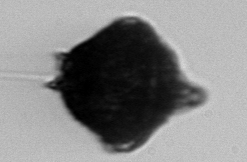
Label: Gonyaulax